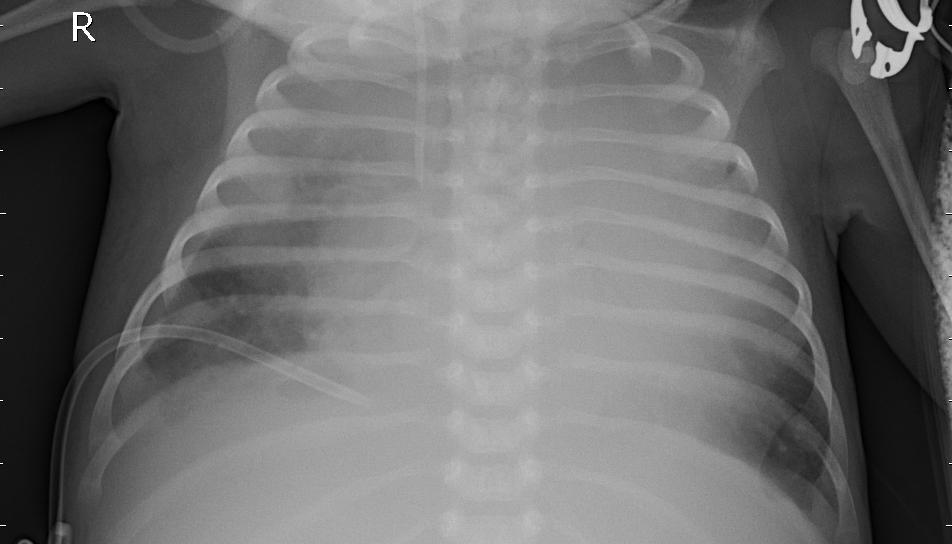
Diagnosis: PNEUMONIA